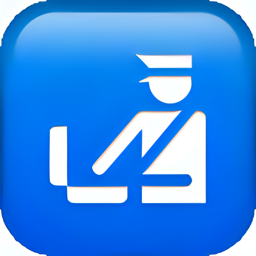
Name: customs
Emoji: 🛃
Group: Symbols
Sub-group: transport-sign